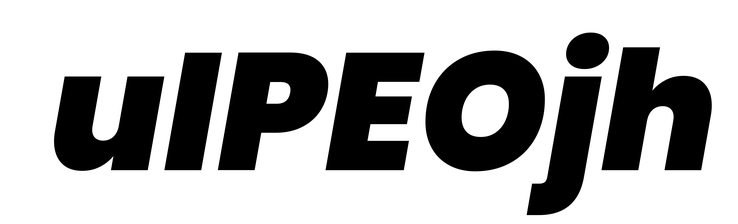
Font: Poppins-BlackItalic